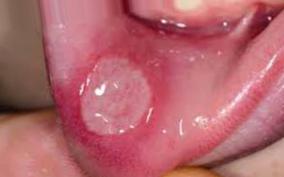
Condition: Mouth Ulcer